Interaction volume radius: 10 \u00c5
Interaction volume height: 25 \u00c5
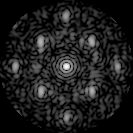
Disorder parameter: 0.4326